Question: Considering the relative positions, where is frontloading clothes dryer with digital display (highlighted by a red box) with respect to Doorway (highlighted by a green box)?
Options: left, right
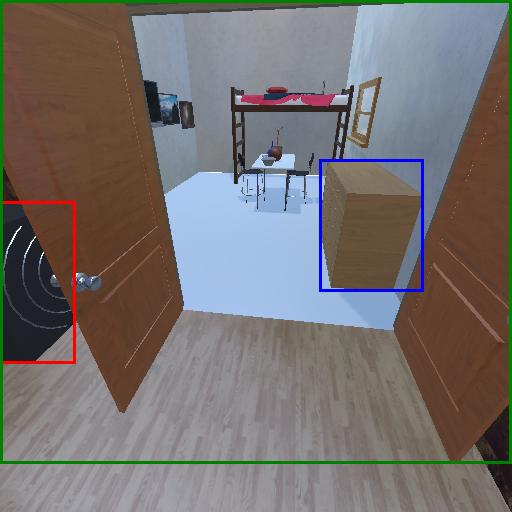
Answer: left